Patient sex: M
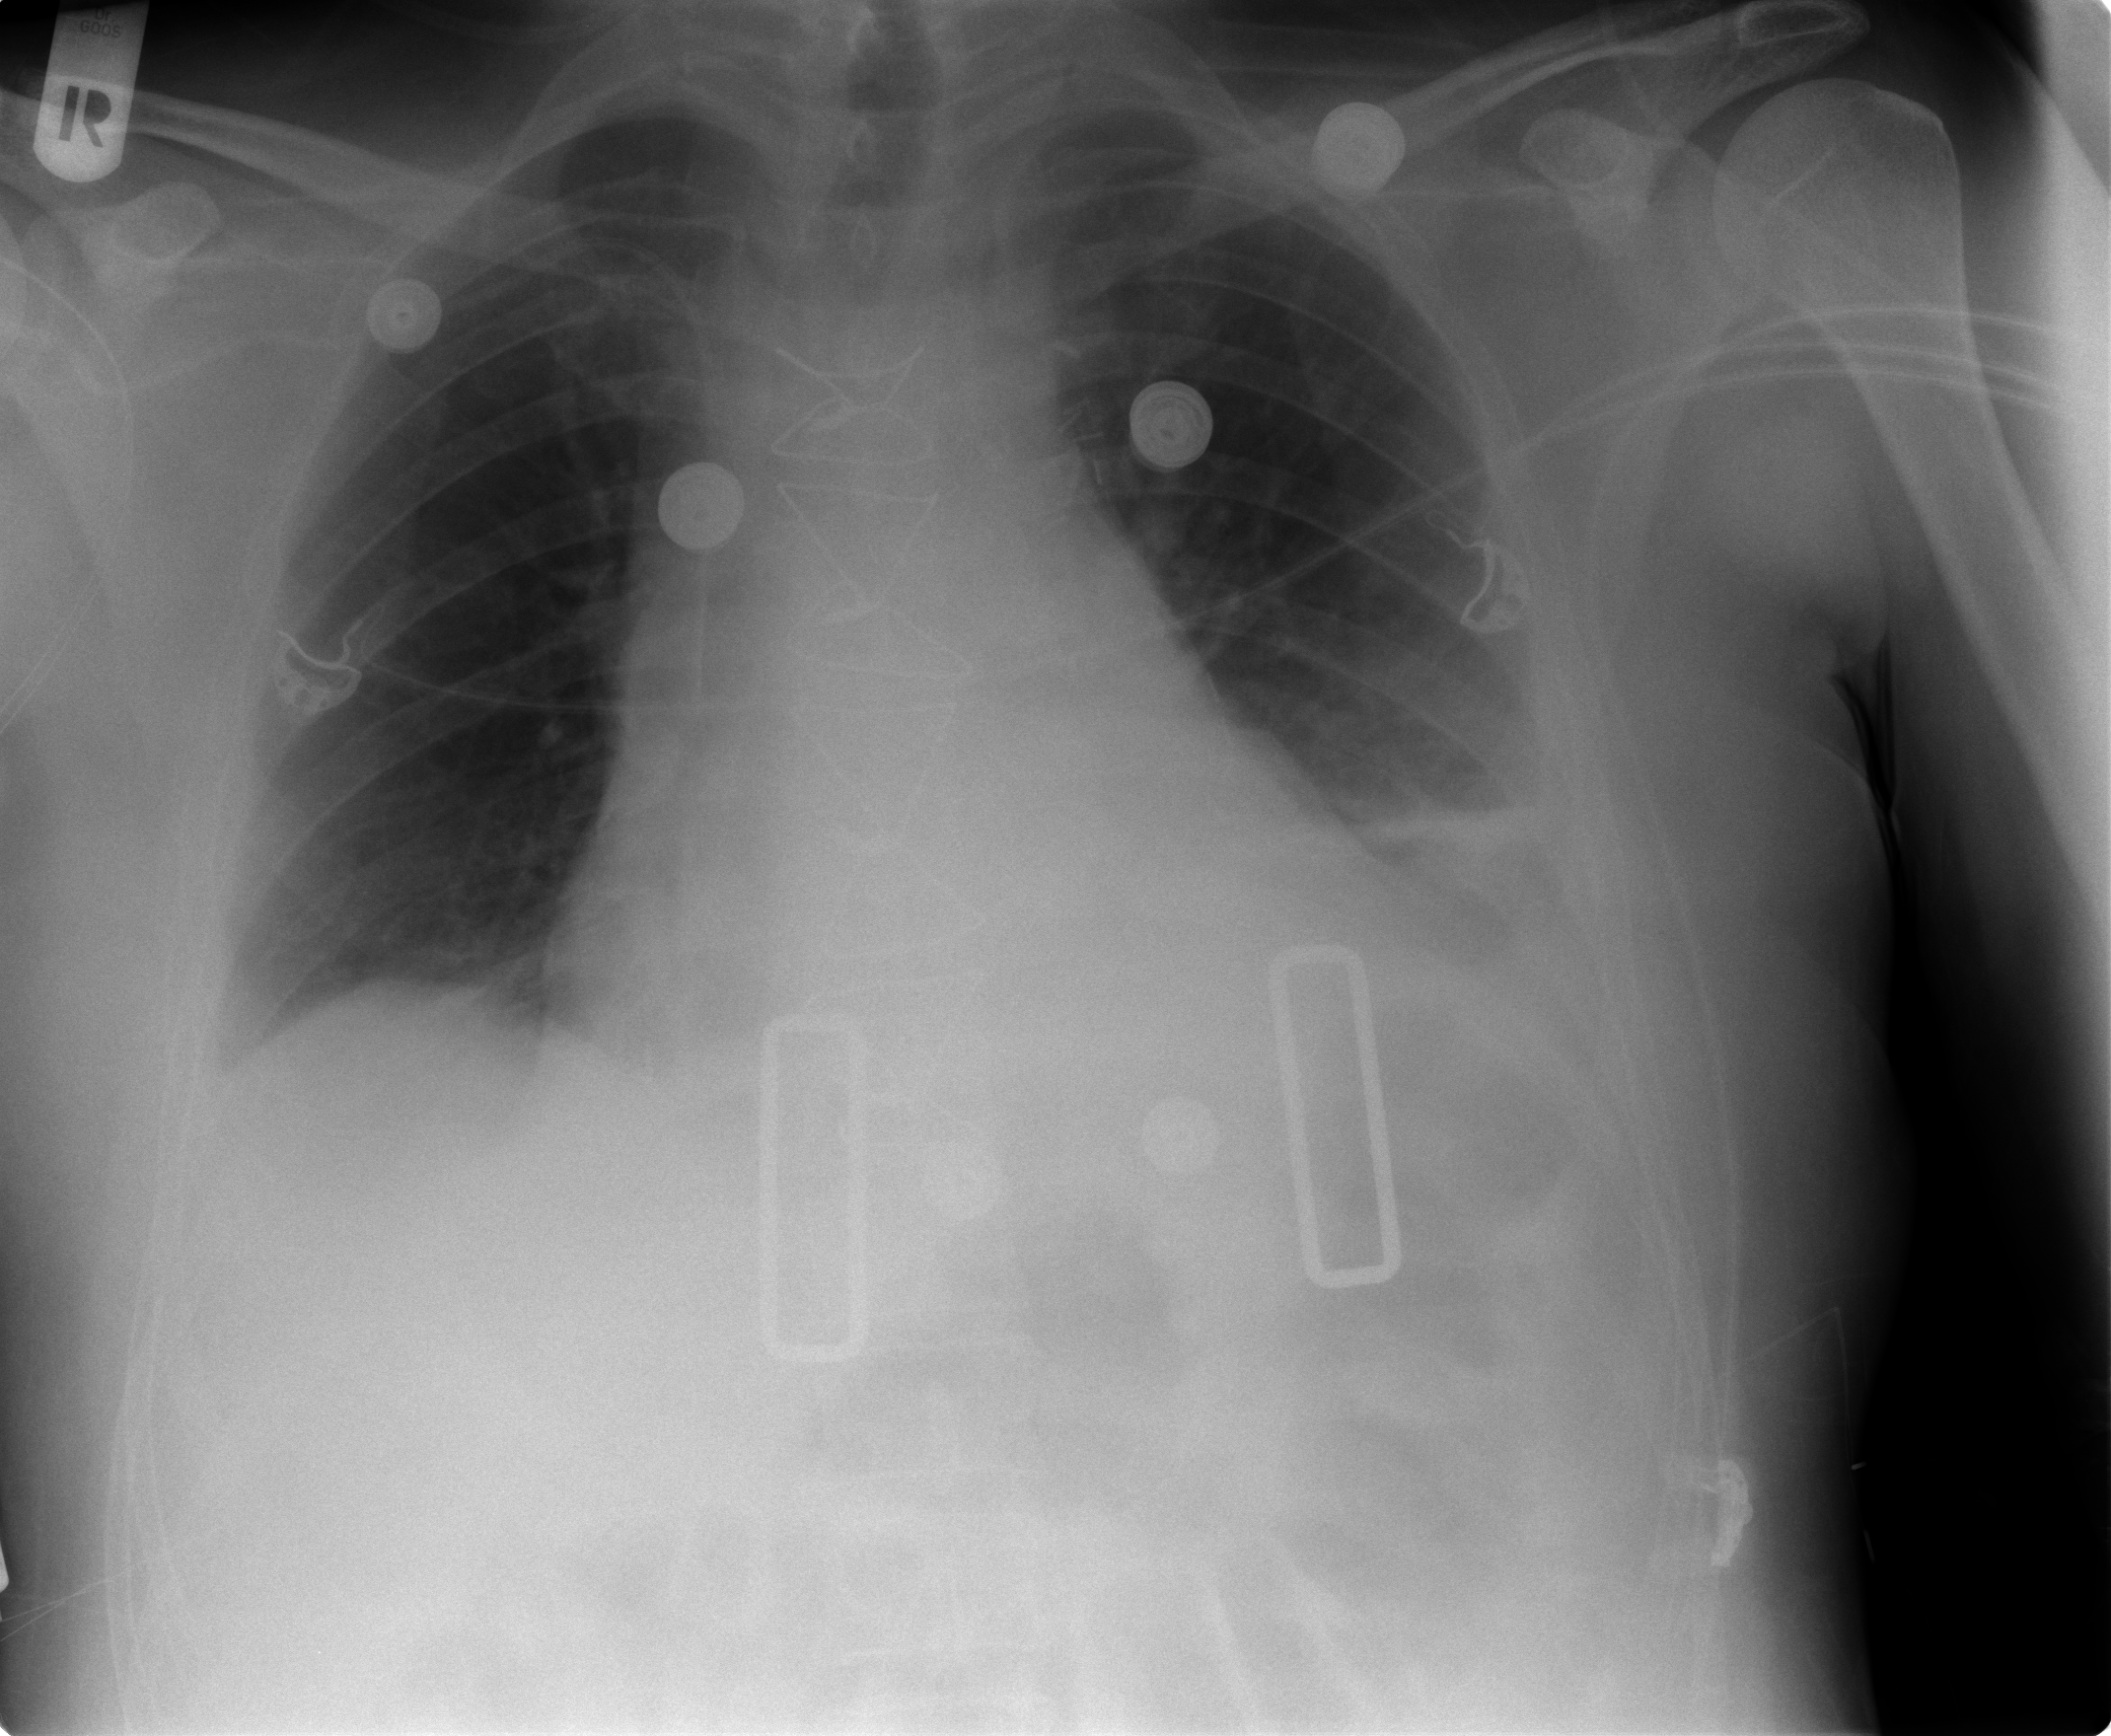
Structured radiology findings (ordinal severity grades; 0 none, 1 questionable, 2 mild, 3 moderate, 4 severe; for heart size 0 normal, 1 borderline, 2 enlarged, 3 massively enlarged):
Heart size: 2
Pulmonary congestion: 2
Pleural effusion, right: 1
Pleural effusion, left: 2
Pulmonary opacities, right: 0
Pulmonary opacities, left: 0
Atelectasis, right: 2
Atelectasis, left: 2